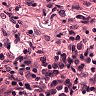
Metastatic tissue present: no